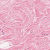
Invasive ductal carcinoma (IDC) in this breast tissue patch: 0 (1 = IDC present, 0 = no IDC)